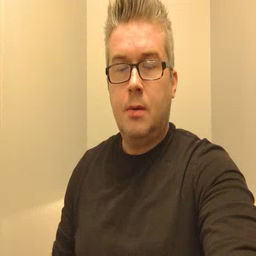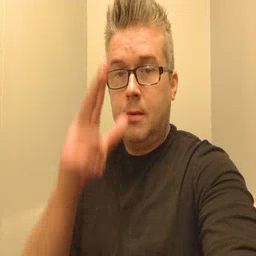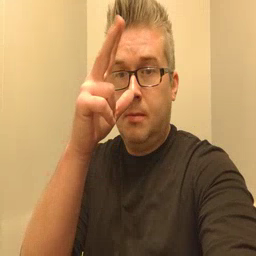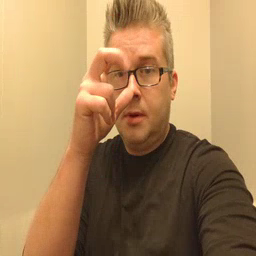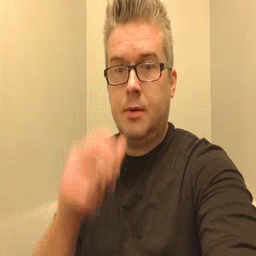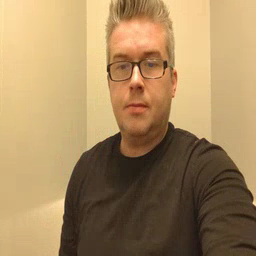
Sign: bug